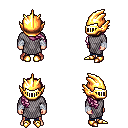
a pixel art fantasy rpg character, male body template, human, light skin, chain mail, magenta pants, pink right-swept hairstyle, gold helm, white cloth bandages, gold boots, four views (front, back, left, right), 2x2 character sprite sheet, small pixel art, hard edges, no anti-aliasing